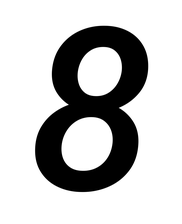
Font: Roboto-Italic_Medium_Italic